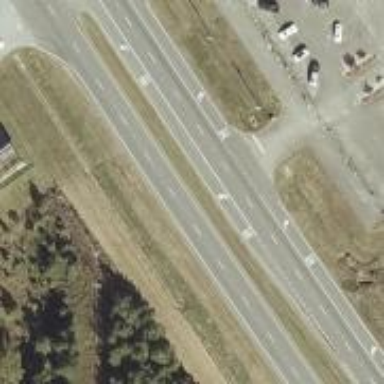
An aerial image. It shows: Trunk expressway with asphalt surface. It is dual carriageway.